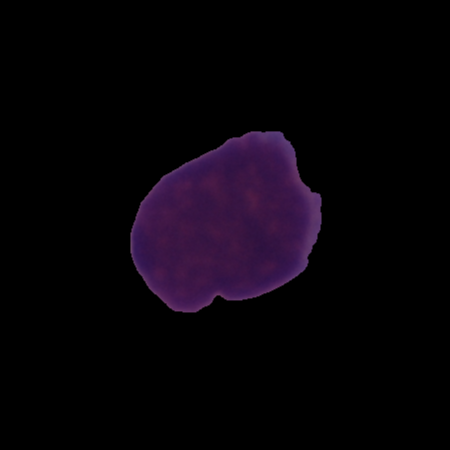
Label: cancer